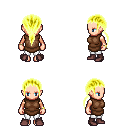
a pixel art fantasy rpg character, female body template, human, light skin, brown tunic, white pants, gold ponytail hairstyle, bracelets, maroon shoes, four views (front, back, left, right), 2x2 character sprite sheet, small pixel art, hard edges, no anti-aliasing